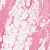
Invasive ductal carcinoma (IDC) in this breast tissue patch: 0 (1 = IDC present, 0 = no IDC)